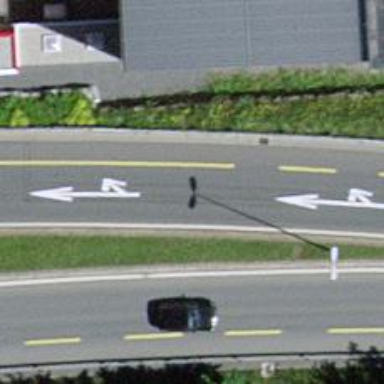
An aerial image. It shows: Secondary road with asphalt surface.